Question: I need some help with my css code.
I'm using css grid.
I have 2 columns.
How to add a top offset for the right column?
That is result that I want to get:

'''
.parent {
background-color:#ddd;
display:grid;
grid-template-columns: 1fr 1fr;
grid-gap: 20px;
}
.child {
background-color:#aaa;
padding:15px;
}
'''
'''
<div class="parent">
<div class="child">
<h1>title</h1>
<p>Lorem ipsum dolor sit amet, consectetur adipisicing elit. Ipsum provident adipisci, voluptates aliquam corporis magnam. Dolor aliquam reprehenderit molestiae in quam quae adipisci vel culpa quibusdam, iure expedita nam doloribus?</p>
</div>
<div class="child">
<h1>title</h1>
<p>Lorem ipsum dolor sit amet, consectetur adipisicing elit. Ipsum provident adipisci, voluptates aliquam corporis magnam. Dolor aliquam reprehenderit molestiae in quam quae adipisci vel culpa quibusdam, iure expedita nam doloribus?</p>
</div>
<div class="child">
<h1>title</h1>
<p>Lorem ipsum dolor sit amet, consectetur adipisicing elit. Ipsum provident adipisci, </p>
</div>
<div class="child">
<h1>title</h1>
<p>Lorem ipsum dolor sit amet, consectetur adipisicing elit. Ipsum provident adipisci, voluptates aliquam corporis magnam. Dolor aliquam reprehenderit molestiae in quam quae adipisci vel culpa quibusdam, iure expedita nam doloribus? in quam quae adipisci vel culpa quibusdam, iure expedita nam doloribus? in quam quae adipisci vel culpa quibusdam, iure expedita nam doloribus?</p>
</div>
<div class="child">
<h1>title</h1>
<p>Lorem ipsum dolor sit amet, consectetur adipisicing elit. Ipsum provident adipisci, voluptates aliquam corporis magnam. Dolor aliquam reprehenderit molestiae in quam quae adipisci vel culpa quibusdam, iure expedita nam doloribus?</p>
</div>
<div class="child">
<h1>title</h1>
<p>Lorem ipsum dolor sit amet, consectetur adipisicing elit. Ipsum provident adipisci, voluptates aliquam corporis magnam. Dolor aliquam reprehenderit molestiae in quam quae adipisci vel culpa quibusdam, iure expedita nam doloribus?</p>
</div>
</div>
'''
There is just a dummy text because stackoverflow thinks there is not enough details for submit my question.
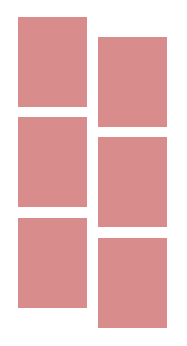
Answer: You can use 'top: 20px' for the even child element. (Remember to set 'position: relative' to child element)
'''
.parent {
background-color: #ddd;
display: grid;
grid-template-columns: 1fr 1fr;
grid-gap: 20px;
padding-bottom: 20px;
}
.child {
background-color: #aaa;
padding: 15px;
}
.child:nth-of-type(even) {
top: 20px;
position: relative;
}
'''
'''
<div class="parent">
<div class="child">
<h1>title</h1>
<p>Lorem ipsum dolor sit amet, consectetur adipisicing elit. Ipsum provident adipisci, voluptates aliquam corporis magnam. Dolor aliquam reprehenderit molestiae in quam quae adipisci vel culpa quibusdam, iure expedita nam doloribus?</p>
</div>
<div class="child">
<h1>title</h1>
<p>Lorem ipsum dolor sit amet, consectetur adipisicing elit. Ipsum provident adipisci, voluptates aliquam corporis magnam. Dolor aliquam reprehenderit molestiae in quam quae adipisci vel culpa quibusdam, iure expedita nam doloribus?</p>
</div>
<div class="child">
<h1>title</h1>
<p>Lorem ipsum dolor sit amet, consectetur adipisicing elit. Ipsum provident adipisci, </p>
</div>
<div class="child">
<h1>title</h1>
<p>Lorem ipsum dolor sit amet, consectetur adipisicing elit. Ipsum provident adipisci, voluptates aliquam corporis magnam. Dolor aliquam reprehenderit molestiae in quam quae adipisci vel culpa quibusdam, iure expedita nam doloribus? in quam quae adipisci
vel culpa quibusdam, iure expedita nam doloribus? in quam quae adipisci vel culpa quibusdam, iure expedita nam doloribus?</p>
</div>
<div class="child">
<h1>title</h1>
<p>Lorem ipsum dolor sit amet, consectetur adipisicing elit. Ipsum provident adipisci, voluptates aliquam corporis magnam. Dolor aliquam reprehenderit molestiae in quam quae adipisci vel culpa quibusdam, iure expedita nam doloribus?</p>
</div>
<div class="child">
<h1>title</h1>
<p>Lorem ipsum dolor sit amet, consectetur adipisicing elit. Ipsum provident adipisci, voluptates aliquam corporis magnam. Dolor aliquam reprehenderit molestiae in quam quae adipisci vel culpa quibusdam, iure expedita nam doloribus?</p>
</div>
</div>
'''